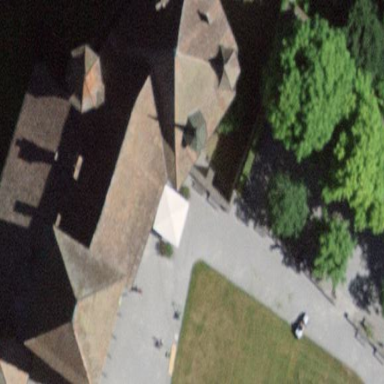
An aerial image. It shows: Stately castle that serves as museum and holds historical significance.